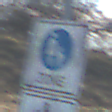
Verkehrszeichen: BeginnFussgaengerzone
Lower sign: EinspurigeFahrzeugeFrei3
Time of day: MorningAfternoon
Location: Outdoor (Nature)
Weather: PartlyCloudy
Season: NotSpecified
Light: Natural